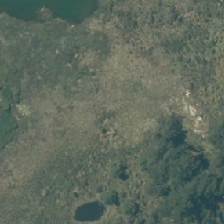
Land cover: manuka_kanuka